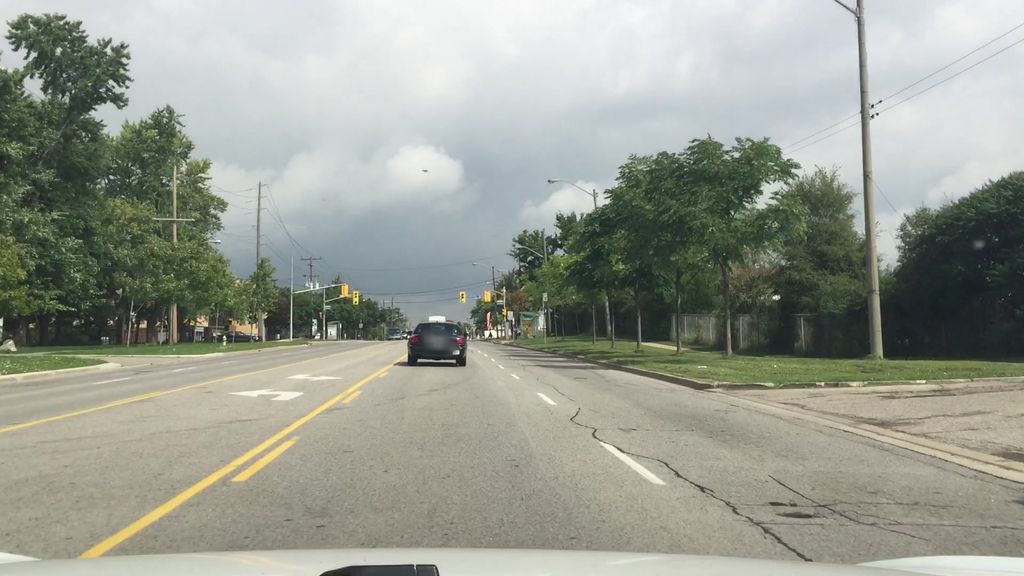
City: toronto